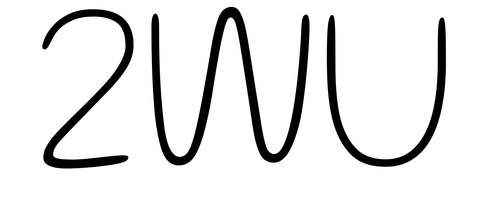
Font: Gluten_Thin